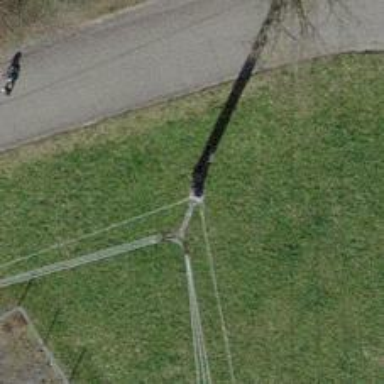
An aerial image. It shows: Three cables of power line.